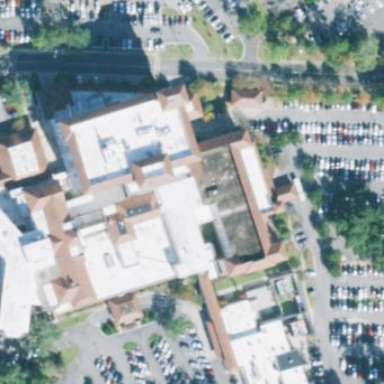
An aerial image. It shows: Hospital building.